Interaction volume radius: 10 \u00c5
Interaction volume height: 10 \u00c5
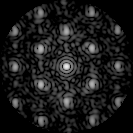
Disorder parameter: 0.3326